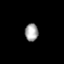
Tissue: prostate
Cell type: T cells
Senescence score: 0.7036
Nuclear area (px): 228
Mean DAPI intensity: 163.526